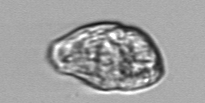
Label: Gyrodinium